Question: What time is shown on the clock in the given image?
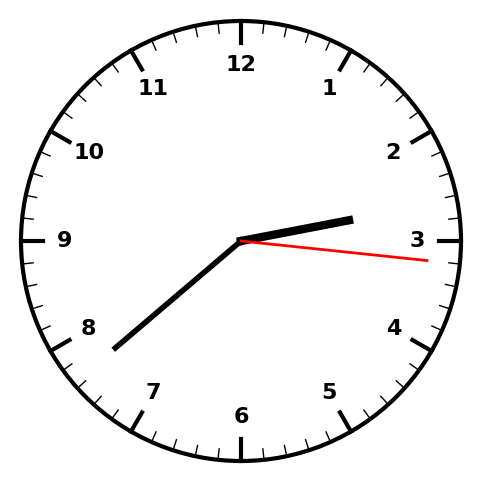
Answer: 02:38:16